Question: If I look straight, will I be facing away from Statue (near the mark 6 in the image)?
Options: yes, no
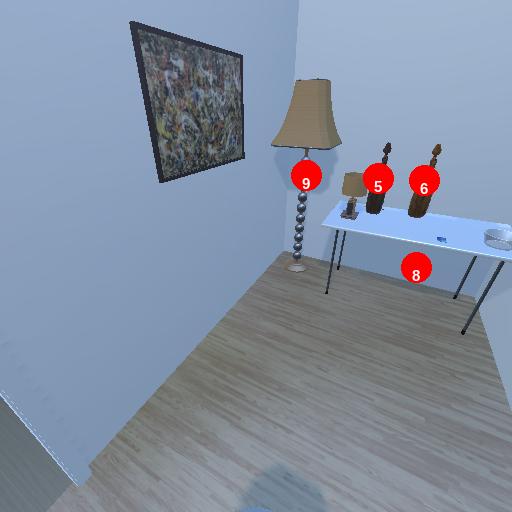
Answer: yes